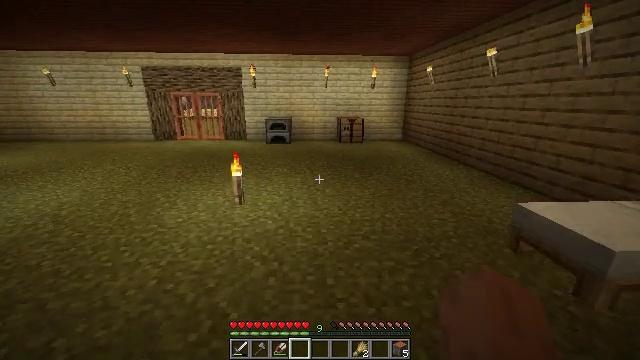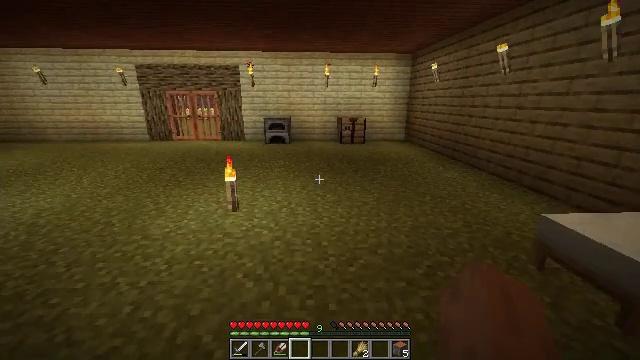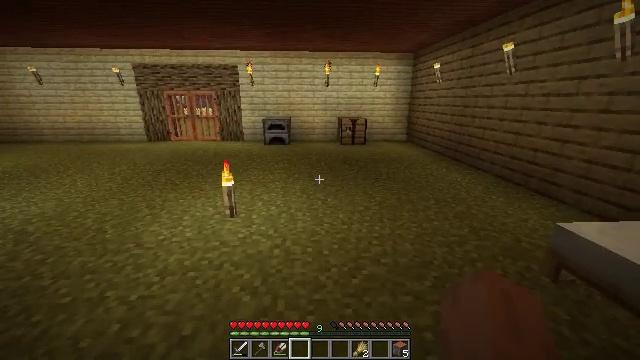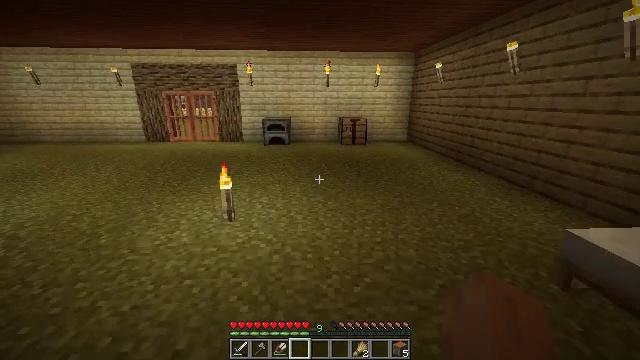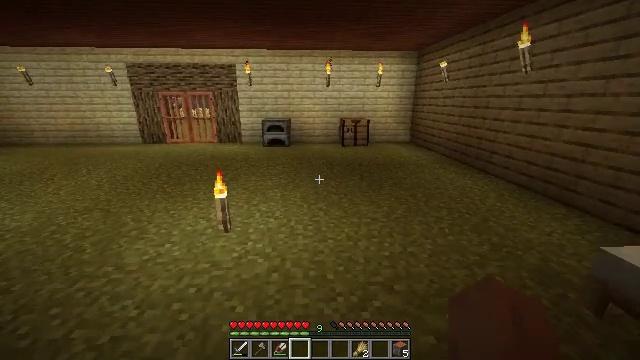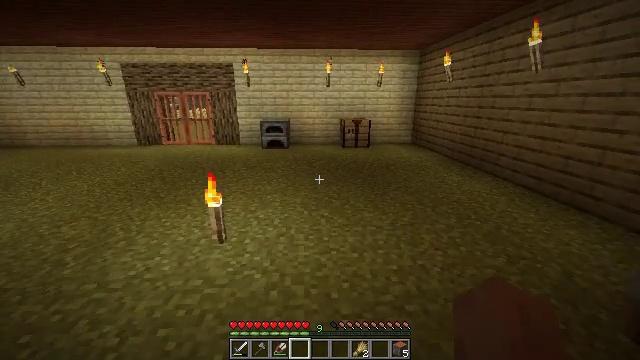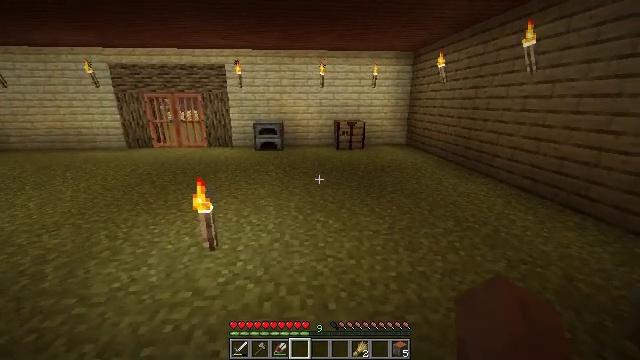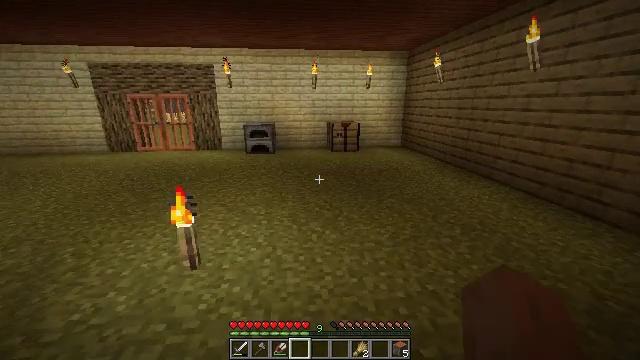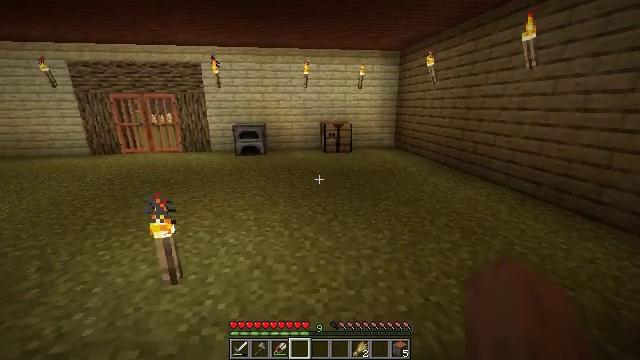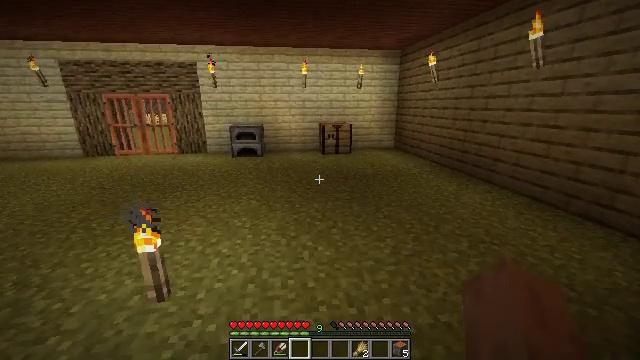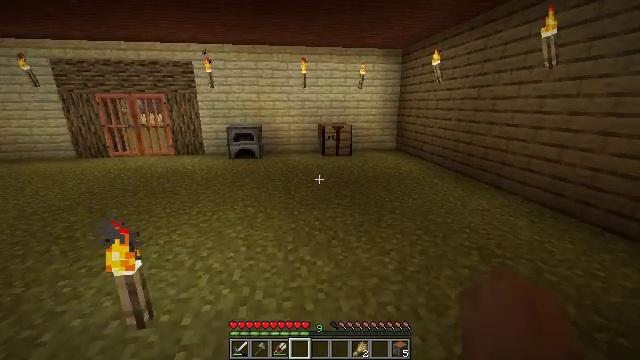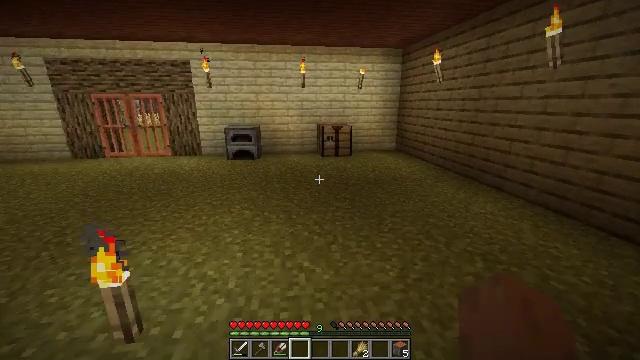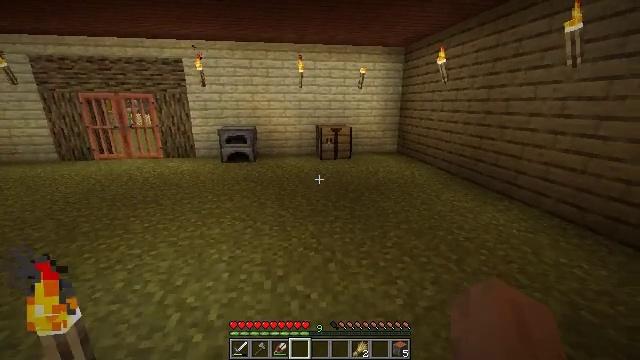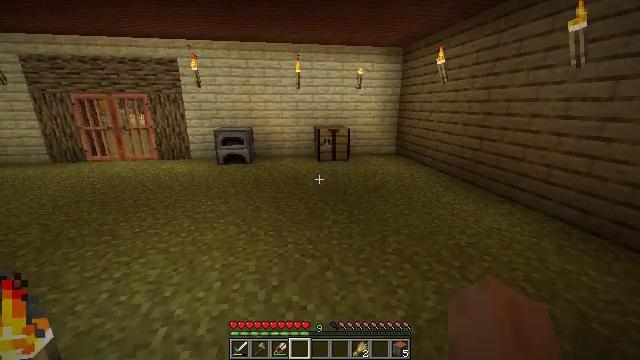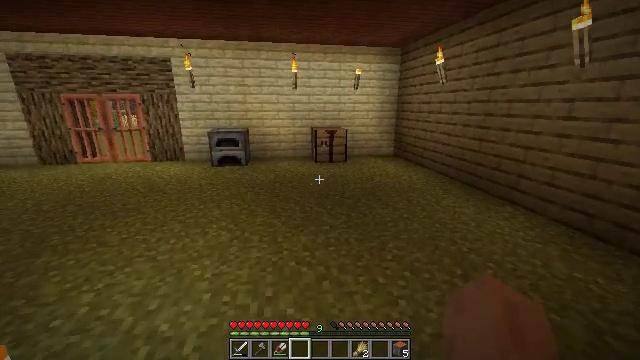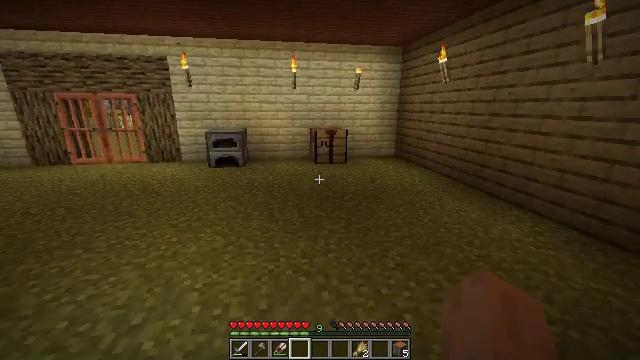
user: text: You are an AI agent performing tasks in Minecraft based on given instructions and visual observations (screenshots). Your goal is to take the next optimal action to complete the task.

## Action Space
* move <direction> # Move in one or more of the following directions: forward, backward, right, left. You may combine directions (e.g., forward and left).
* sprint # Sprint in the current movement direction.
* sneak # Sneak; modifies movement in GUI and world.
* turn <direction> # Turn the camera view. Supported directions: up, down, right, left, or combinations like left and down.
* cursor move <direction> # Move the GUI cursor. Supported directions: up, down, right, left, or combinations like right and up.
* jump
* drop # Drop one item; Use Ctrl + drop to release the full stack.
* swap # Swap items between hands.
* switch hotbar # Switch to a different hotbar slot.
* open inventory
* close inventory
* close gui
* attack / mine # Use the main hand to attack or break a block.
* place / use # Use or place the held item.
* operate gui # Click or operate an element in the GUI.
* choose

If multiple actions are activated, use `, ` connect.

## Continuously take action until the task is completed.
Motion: motion action
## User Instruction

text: Make sure you have enough acacia planks to craft a acacia boat.
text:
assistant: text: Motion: move forward
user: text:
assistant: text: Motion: move forward
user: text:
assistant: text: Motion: move forward
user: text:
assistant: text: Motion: move forward
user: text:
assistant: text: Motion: move forward
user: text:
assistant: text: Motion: move forward, turn right
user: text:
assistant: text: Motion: move forward, turn right
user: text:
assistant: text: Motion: move forward, turn right
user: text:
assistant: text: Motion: move forward
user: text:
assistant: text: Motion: move forward
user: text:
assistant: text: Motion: move forward
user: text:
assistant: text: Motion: move forward
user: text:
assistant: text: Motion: move forward
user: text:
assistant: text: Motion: move forward
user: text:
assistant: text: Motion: move forward
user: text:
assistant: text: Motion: move forward
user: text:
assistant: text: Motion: move forward
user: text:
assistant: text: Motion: move forward
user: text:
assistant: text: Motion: move forward
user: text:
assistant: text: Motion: move forward
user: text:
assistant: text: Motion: move forward
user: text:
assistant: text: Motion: move forward
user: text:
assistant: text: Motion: move forward
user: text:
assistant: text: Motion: move forward
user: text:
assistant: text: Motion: move forward
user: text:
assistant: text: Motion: move forward
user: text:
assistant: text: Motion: move forward
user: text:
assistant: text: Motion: move forward
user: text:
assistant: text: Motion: move forward
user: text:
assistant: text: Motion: move forward